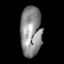
Tissue: lung
Cell type: Epithelial cells
Senescence score: 0.2228
Nuclear area (px): 1055
Mean DAPI intensity: 140.651